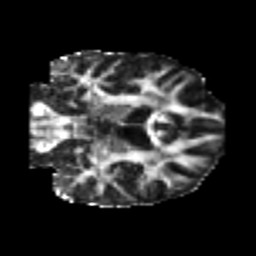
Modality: FA
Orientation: coronal
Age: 26
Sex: male
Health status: healthy
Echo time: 0.074 s